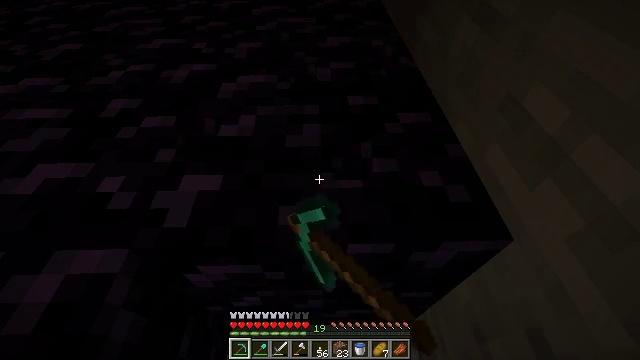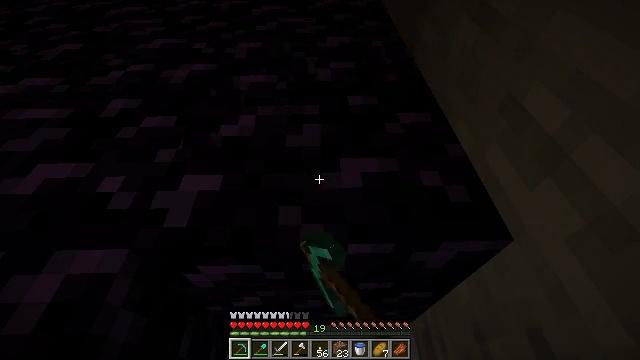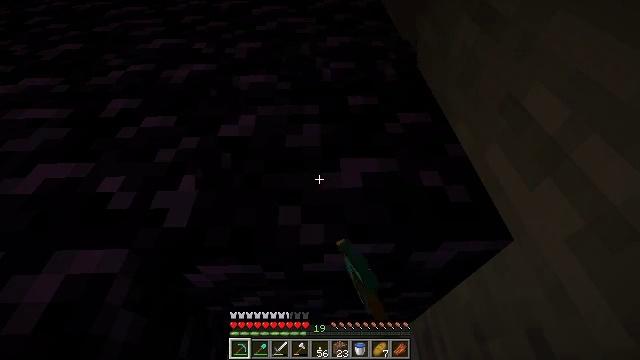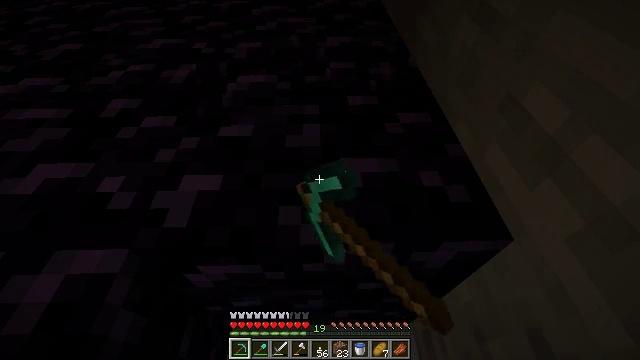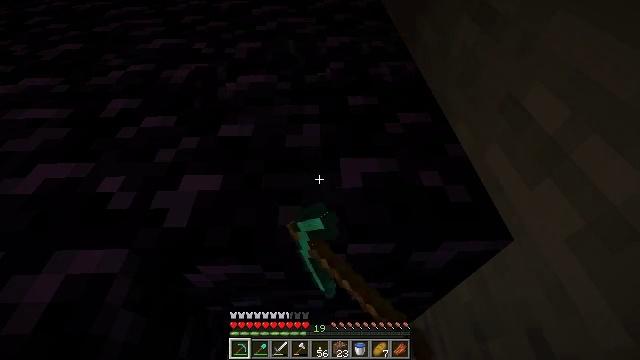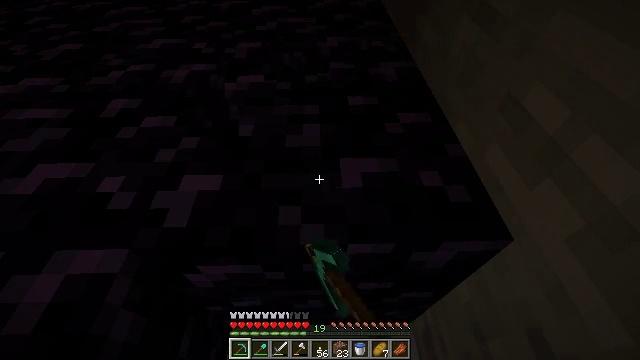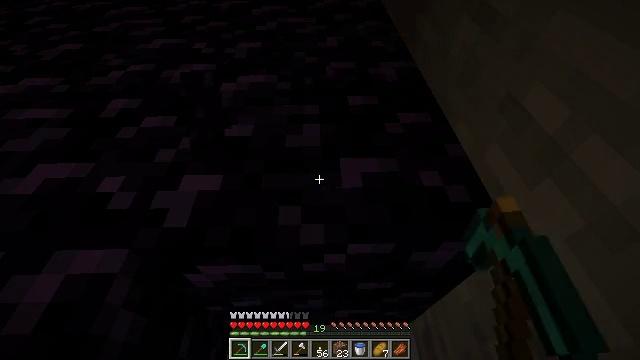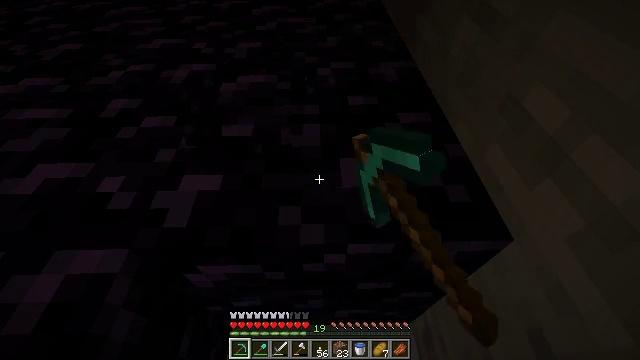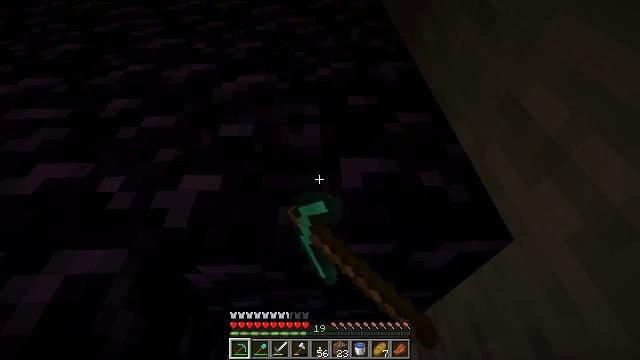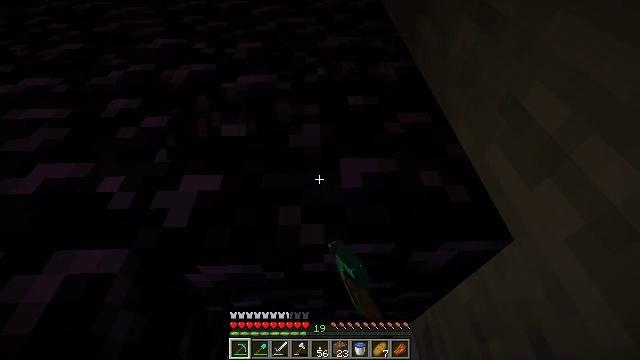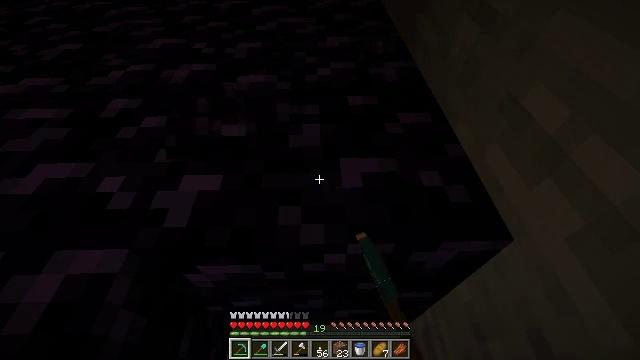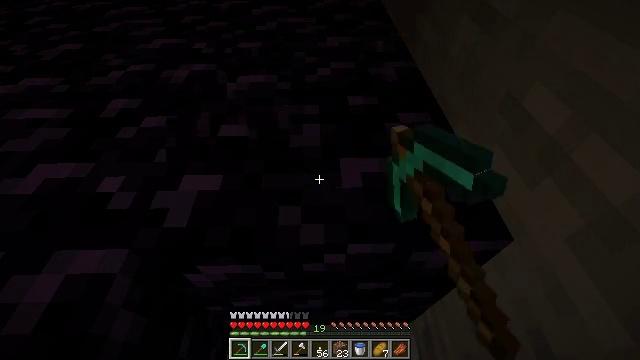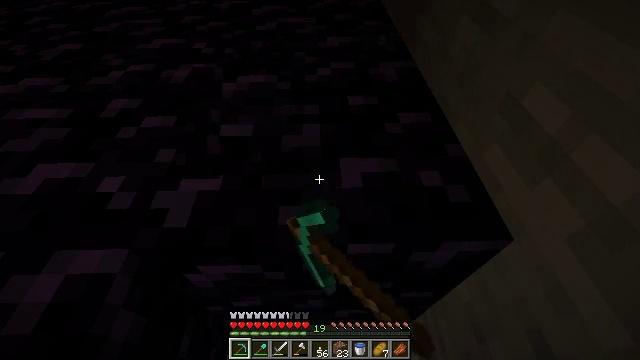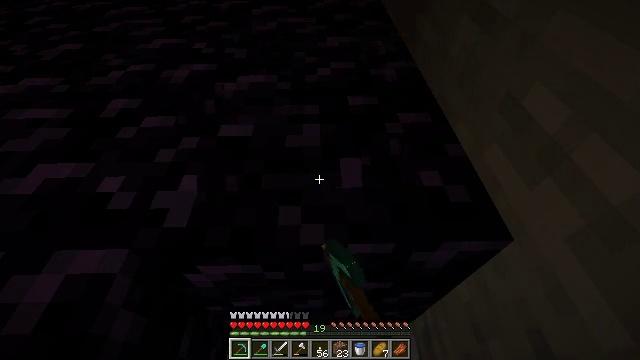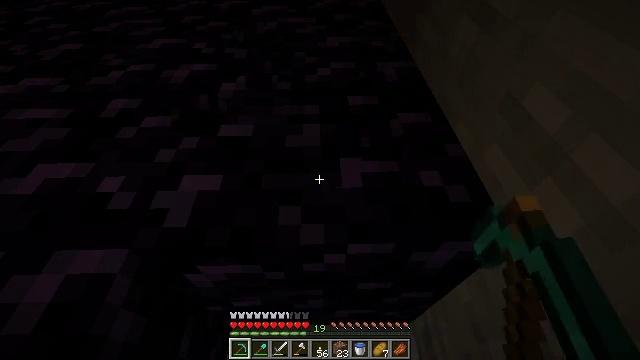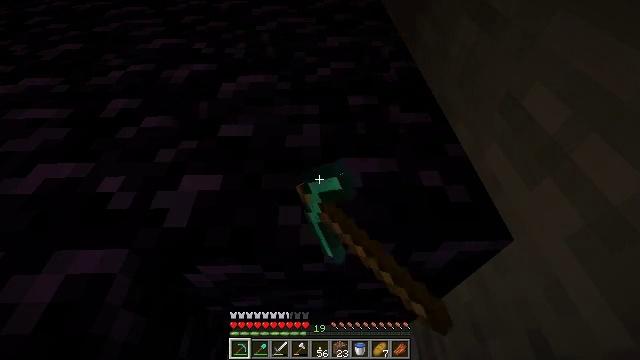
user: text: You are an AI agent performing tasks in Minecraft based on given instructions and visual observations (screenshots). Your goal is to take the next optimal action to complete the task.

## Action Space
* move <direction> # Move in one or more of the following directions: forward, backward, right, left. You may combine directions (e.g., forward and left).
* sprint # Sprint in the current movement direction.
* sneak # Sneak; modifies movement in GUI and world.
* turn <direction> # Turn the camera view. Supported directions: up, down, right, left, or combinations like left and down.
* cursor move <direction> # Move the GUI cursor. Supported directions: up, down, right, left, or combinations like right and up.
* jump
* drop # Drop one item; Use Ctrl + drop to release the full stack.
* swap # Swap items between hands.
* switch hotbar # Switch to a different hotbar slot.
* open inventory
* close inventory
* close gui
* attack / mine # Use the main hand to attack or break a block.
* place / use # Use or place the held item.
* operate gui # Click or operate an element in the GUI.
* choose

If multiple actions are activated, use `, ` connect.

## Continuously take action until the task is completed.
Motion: motion action
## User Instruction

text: Collect obsidian for crafting.
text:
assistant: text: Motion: attack / mine
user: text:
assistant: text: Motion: attack / mine
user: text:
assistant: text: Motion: attack / mine
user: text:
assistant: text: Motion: attack / mine
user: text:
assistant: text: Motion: attack / mine
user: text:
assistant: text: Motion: attack / mine
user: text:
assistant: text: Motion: attack / mine
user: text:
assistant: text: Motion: attack / mine
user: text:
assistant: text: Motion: attack / mine
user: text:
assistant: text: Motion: attack / mine
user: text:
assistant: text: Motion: attack / mine
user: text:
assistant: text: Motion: attack / mine
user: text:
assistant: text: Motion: attack / mine
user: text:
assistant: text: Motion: attack / mine
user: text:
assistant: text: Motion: attack / mine
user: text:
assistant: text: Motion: attack / mine
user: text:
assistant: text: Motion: attack / mine
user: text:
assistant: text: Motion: attack / mine
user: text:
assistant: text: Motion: attack / mine
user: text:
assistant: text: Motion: attack / mine
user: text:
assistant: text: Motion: attack / mine
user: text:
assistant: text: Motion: attack / mine
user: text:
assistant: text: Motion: attack / mine
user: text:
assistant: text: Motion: attack / mine
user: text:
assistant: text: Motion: attack / mine
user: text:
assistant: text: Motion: attack / mine
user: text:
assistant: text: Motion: attack / mine
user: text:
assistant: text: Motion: attack / mine
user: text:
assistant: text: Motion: attack / mine
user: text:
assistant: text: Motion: attack / mine